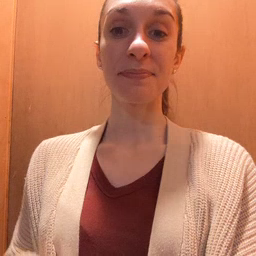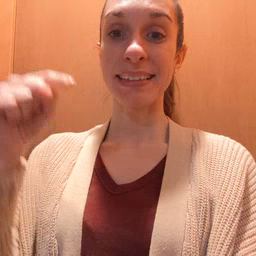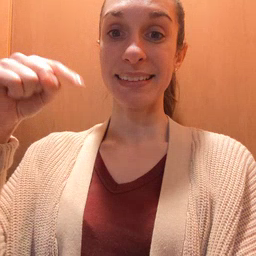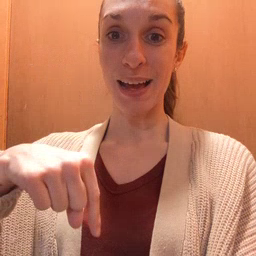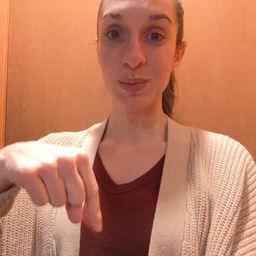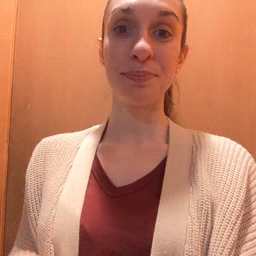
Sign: down